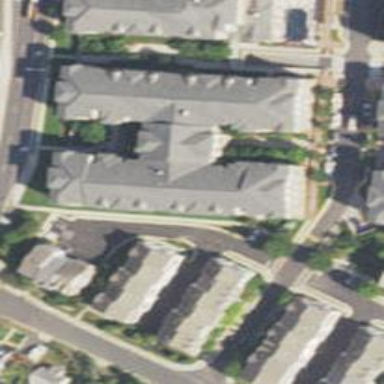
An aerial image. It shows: View of apartment building.